Question: The figure describes the ball exchange problem. The white ball can exchange positions with the adjacent colored balls in the 4-neighborhood. The target state is that all balls are arranged in the order of red, blue, green, and yellow from the upper left corner in the order of rows first and columns. How many exchanges are needed?
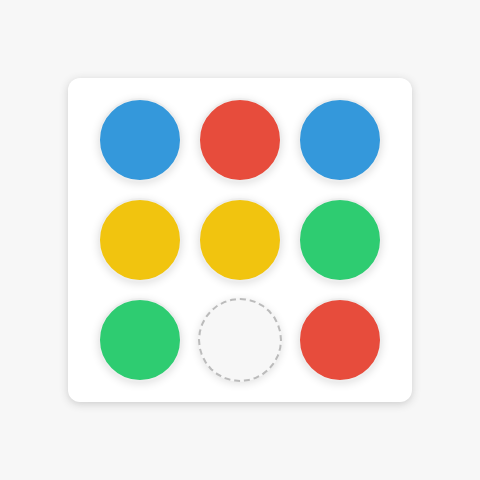
Answer: 15